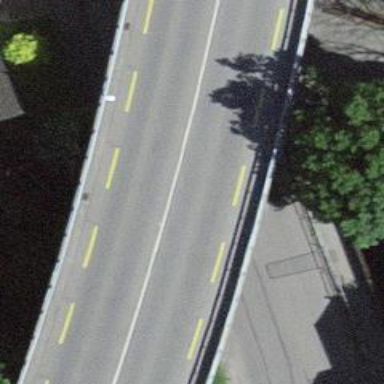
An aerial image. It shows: Primary highway bridge with asphalt surface. It includes cycle lane on both sides.